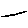
Label: square